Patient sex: M
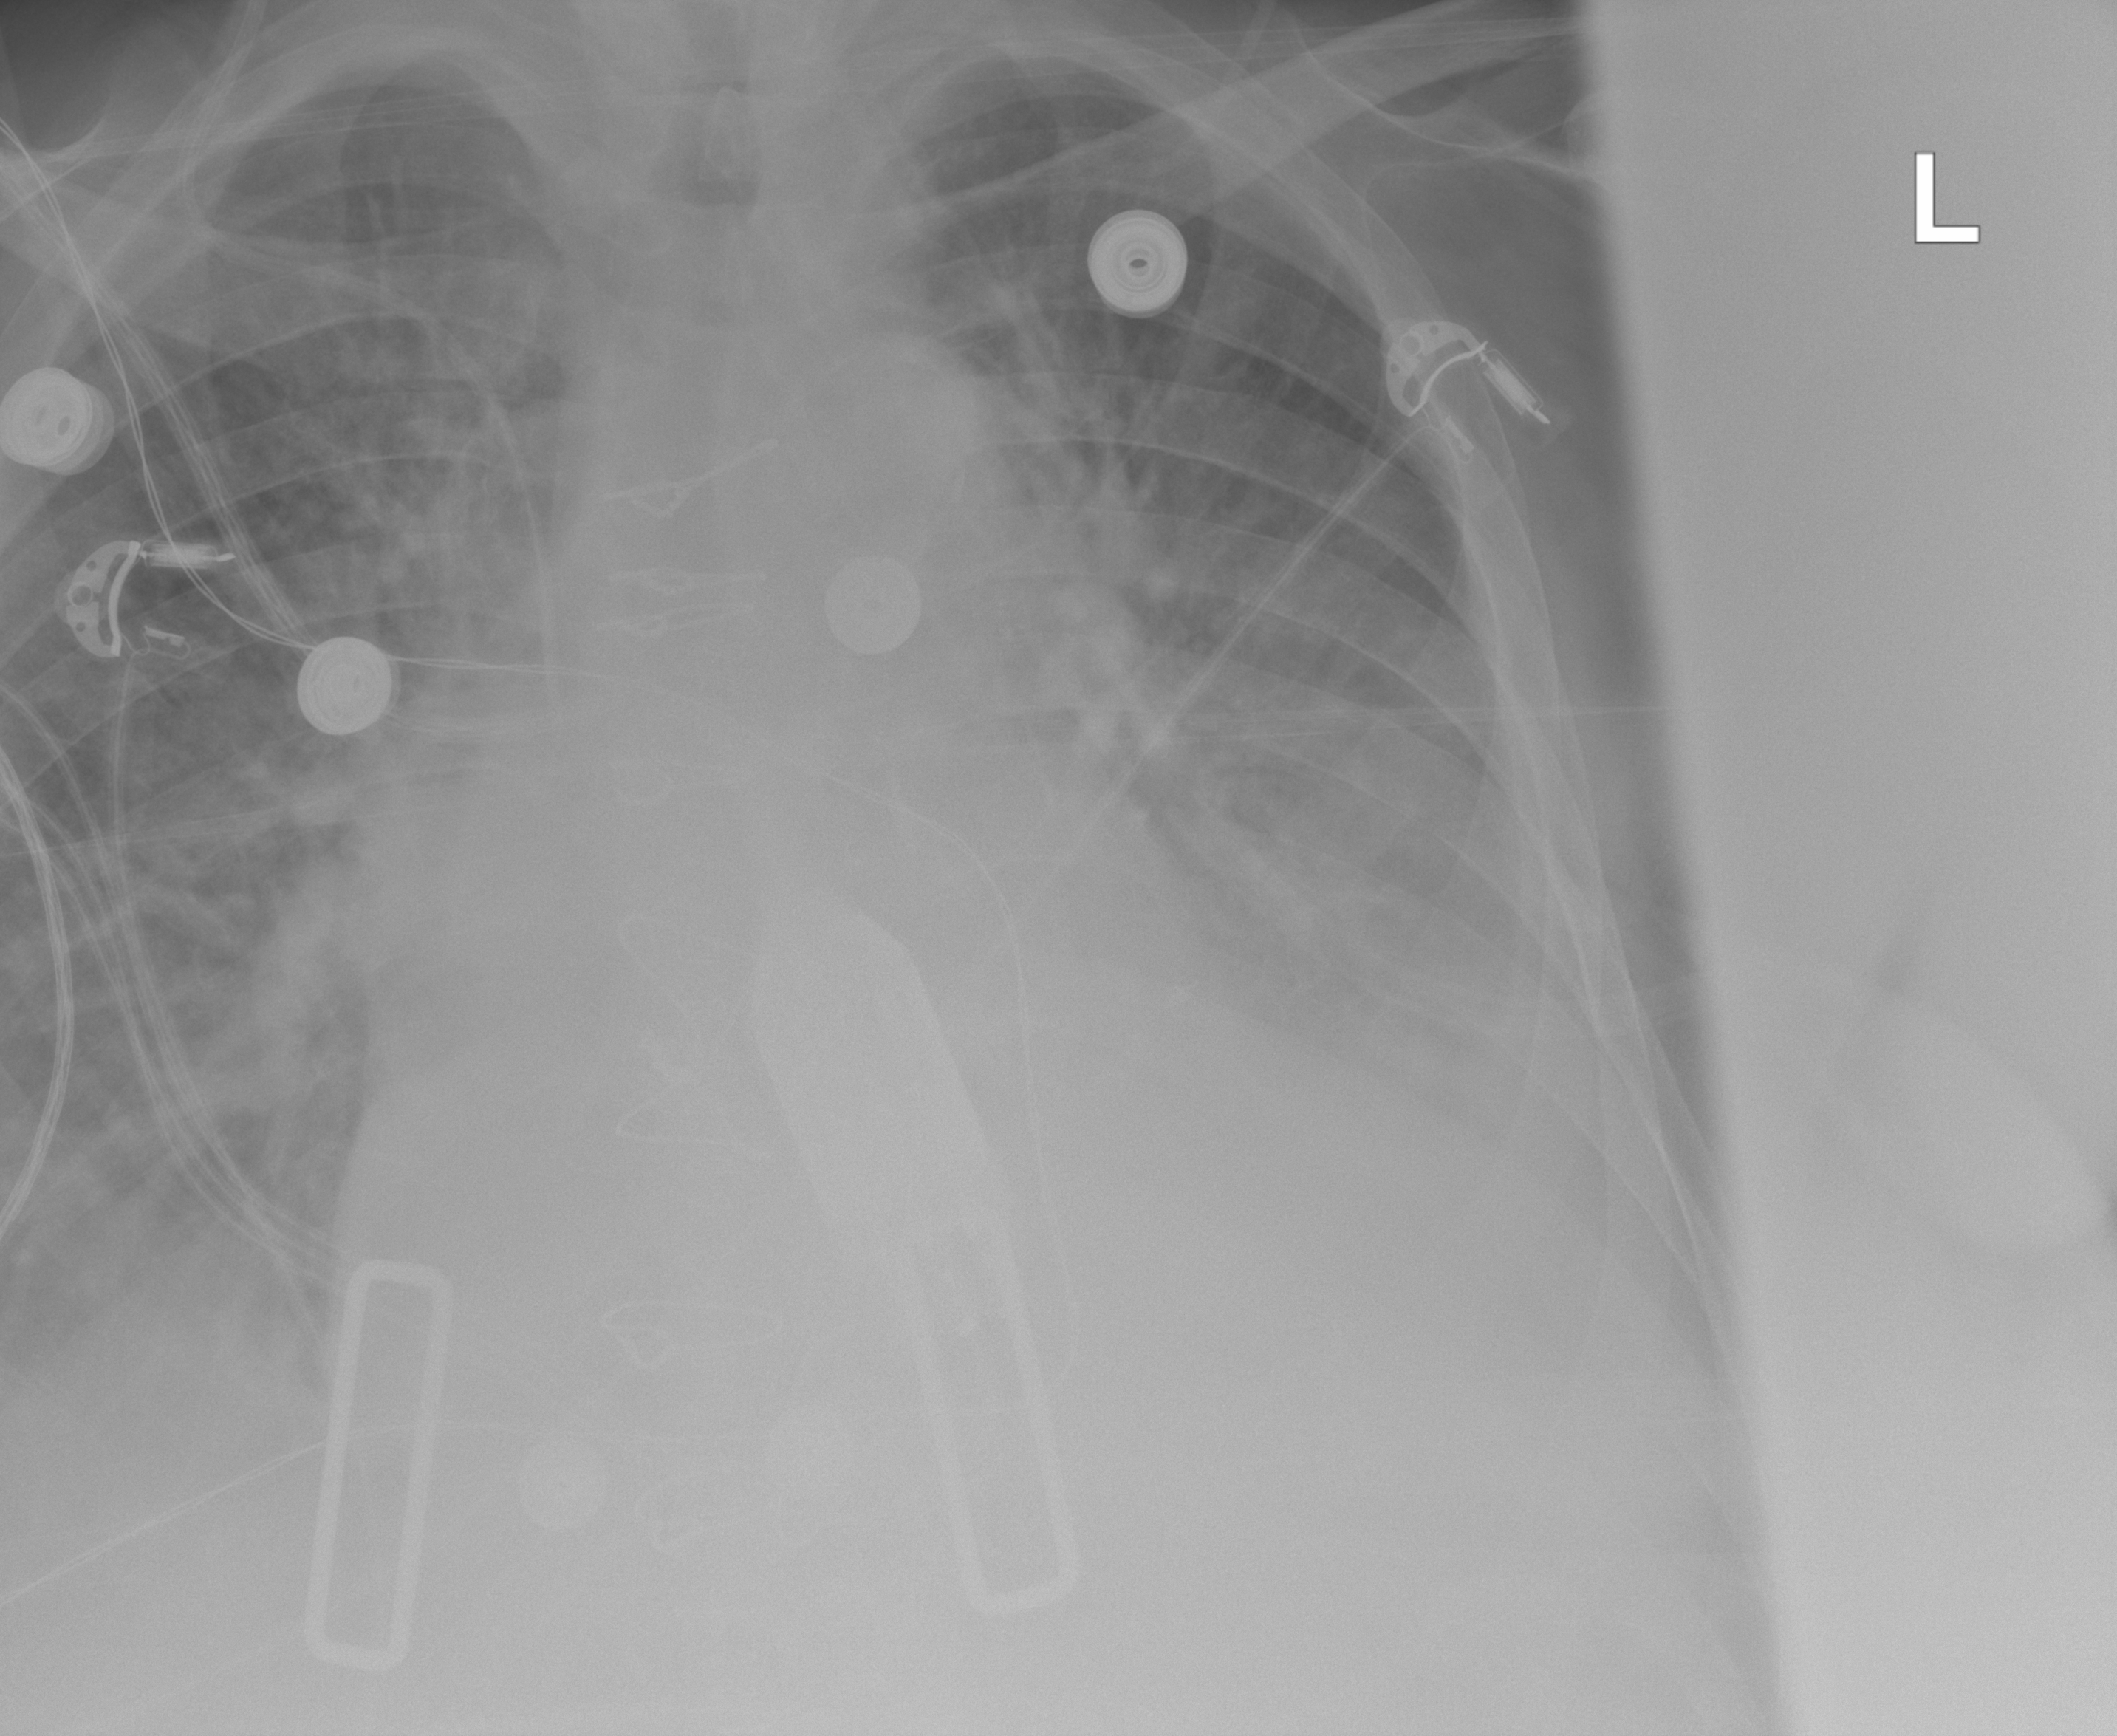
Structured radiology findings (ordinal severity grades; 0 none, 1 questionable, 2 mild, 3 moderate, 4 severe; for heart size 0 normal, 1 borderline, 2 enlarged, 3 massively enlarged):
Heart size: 3
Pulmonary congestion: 2
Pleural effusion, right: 2
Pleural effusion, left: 3
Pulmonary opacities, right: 2
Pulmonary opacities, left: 2
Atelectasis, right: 3
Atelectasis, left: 0